Field crop: maize
Growth stage: 2
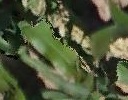
Species: maize